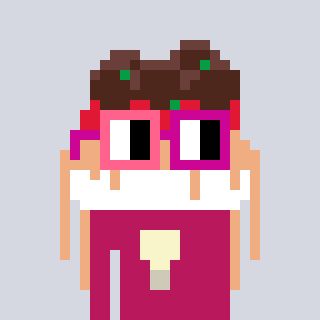
a pixel art character with square pink and red glasses, a spaghetti-shaped head and a darkpink-colored body on a cool background